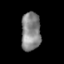
Tissue: skin
Cell type: Epithelial cells
Senescence score: 0.2604
Nuclear area (px): 732
Mean DAPI intensity: 133.449